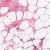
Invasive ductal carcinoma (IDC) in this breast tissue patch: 0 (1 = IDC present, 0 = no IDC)